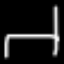
Label: bed